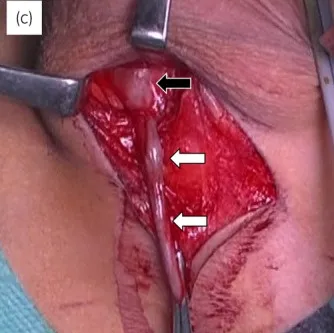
Case 2. (d) Excised specimen: The tumor consisted of spherical and rod-shaped parts that were completely removed as one unit. Black line: 10 mm.
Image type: medical_photograph (other_medical_photograph)